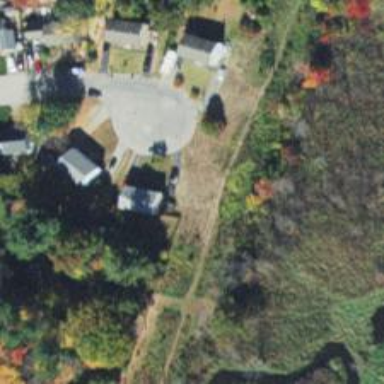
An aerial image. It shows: Abandoned railway path.